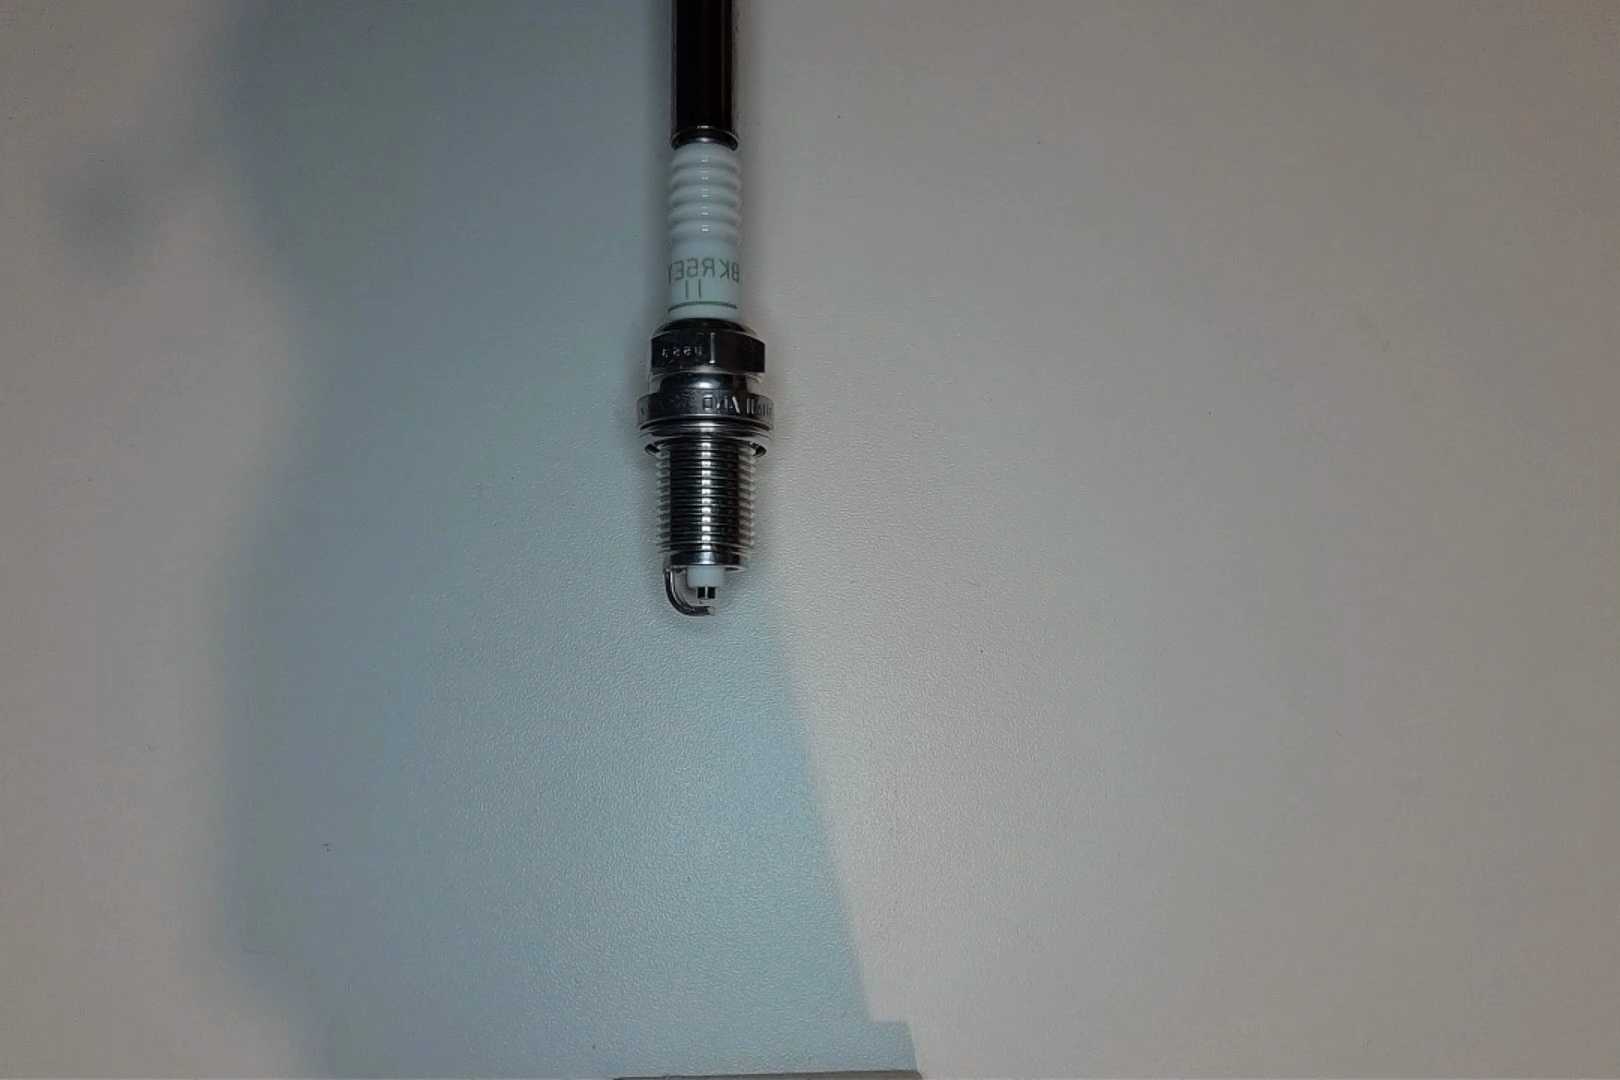
Label: normal